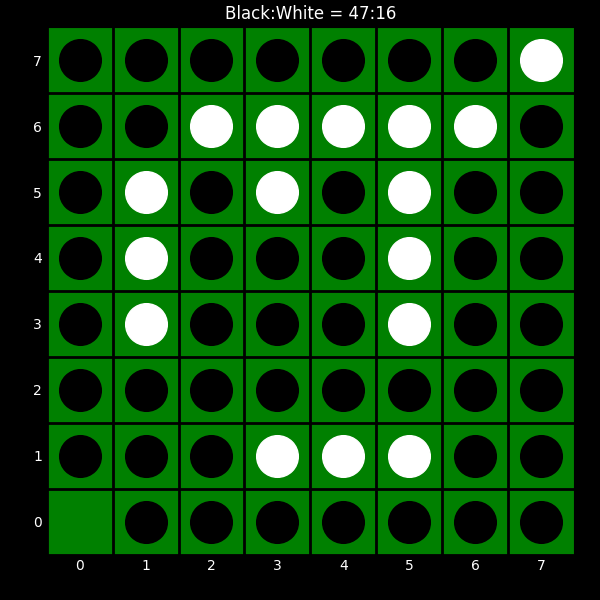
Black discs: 47
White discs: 16